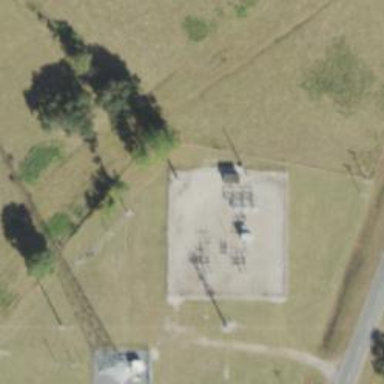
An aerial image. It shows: Outdoor distribution substation protected by fence.